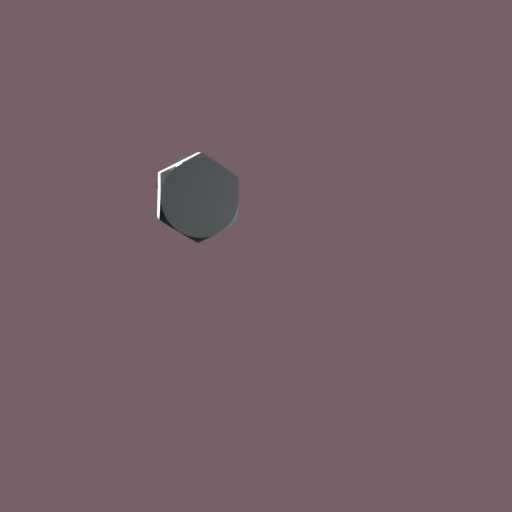
Label: bolt